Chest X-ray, PA view. Patient: 16 years old, sex M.
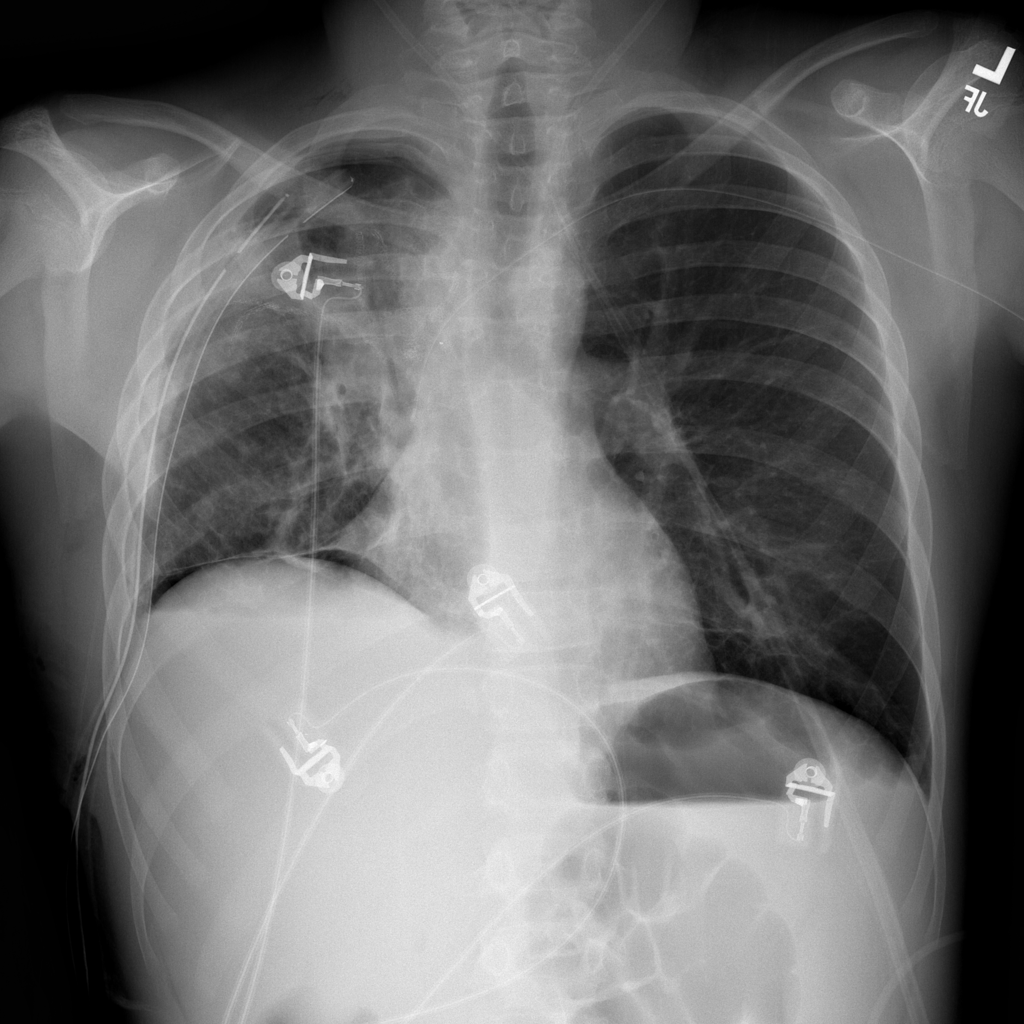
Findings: Effusion, Emphysema, Infiltration, Pneumothorax